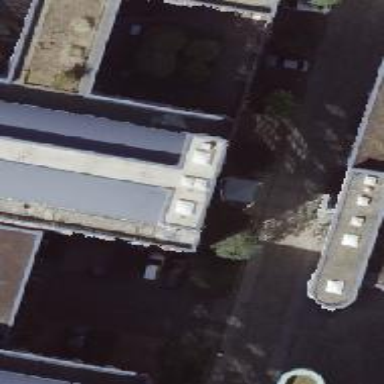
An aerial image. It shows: Police office.